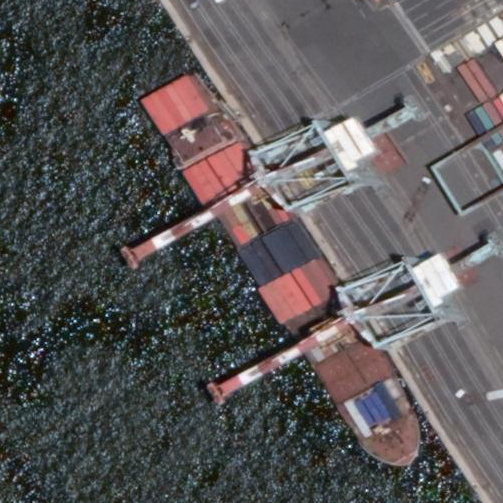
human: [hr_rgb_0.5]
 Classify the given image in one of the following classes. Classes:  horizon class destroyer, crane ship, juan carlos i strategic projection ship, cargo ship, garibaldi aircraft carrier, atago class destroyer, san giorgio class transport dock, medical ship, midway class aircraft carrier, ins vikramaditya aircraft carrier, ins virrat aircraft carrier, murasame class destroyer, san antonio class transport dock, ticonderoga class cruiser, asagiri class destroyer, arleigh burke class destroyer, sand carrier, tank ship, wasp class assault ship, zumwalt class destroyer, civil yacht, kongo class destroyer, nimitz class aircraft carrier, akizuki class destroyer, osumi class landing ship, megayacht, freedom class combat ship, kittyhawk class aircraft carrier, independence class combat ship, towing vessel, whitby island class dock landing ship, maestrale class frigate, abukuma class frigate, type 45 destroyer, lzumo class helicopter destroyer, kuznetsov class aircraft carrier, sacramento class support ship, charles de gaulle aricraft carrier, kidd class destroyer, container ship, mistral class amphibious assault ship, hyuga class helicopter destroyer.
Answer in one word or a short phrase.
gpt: Container ship